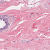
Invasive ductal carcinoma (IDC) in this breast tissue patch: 0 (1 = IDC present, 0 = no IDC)